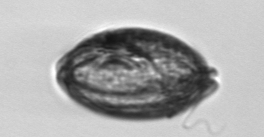
Label: Katodinium_or_Torodinium